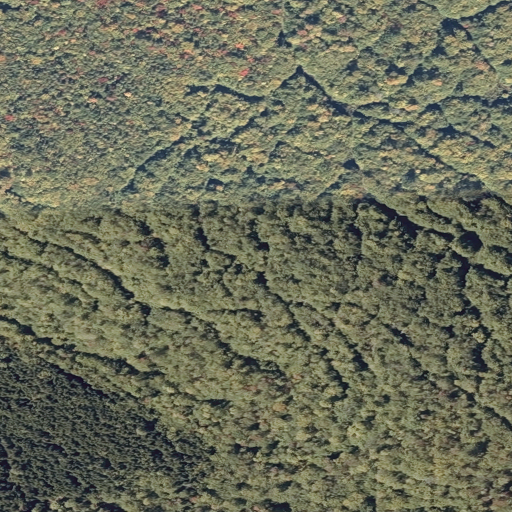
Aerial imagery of mountain in Maine named Hackett Hill containing deciduous forest, mixed forest, shrub, evergreen forest, and grassland